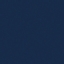
Land use / land cover class: SeaLake